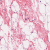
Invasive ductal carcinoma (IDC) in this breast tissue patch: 0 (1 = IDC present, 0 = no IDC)